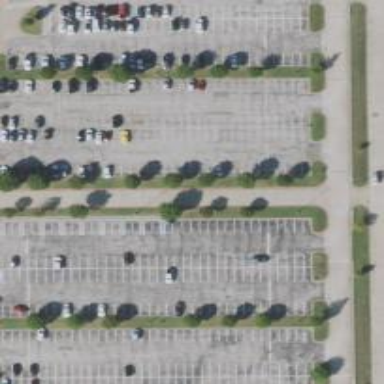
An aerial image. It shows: Parking space is available.